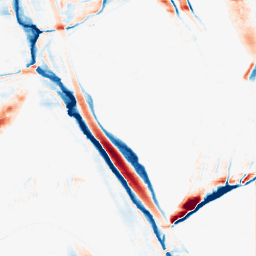
Category: morphological
Decomposition family: morphological_ellipse
Decomposition parameters: operation: average
width: 5
height: 30
Upsampling method: cubic_mitchell
Upsampling parameters: scale: 4
Upsampling scale: 4